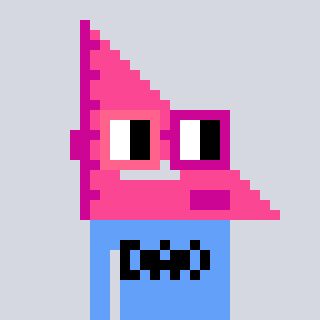
a pixel art character with square pink and red glasses, a squadron ruler-shaped head and a blue-colored body on a cool background